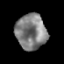
Tissue: prostate
Cell type: Myeloid cells
Senescence score: 0.357
Nuclear area (px): 1064
Mean DAPI intensity: 127.938